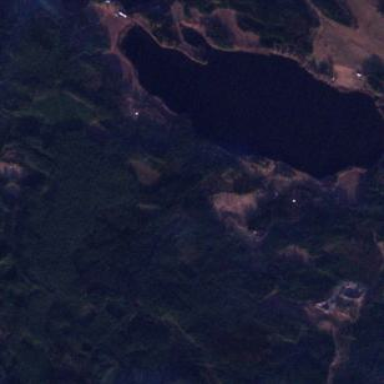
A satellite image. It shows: Serene lake surrounded by nature.